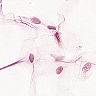
Metastatic tissue present: yes